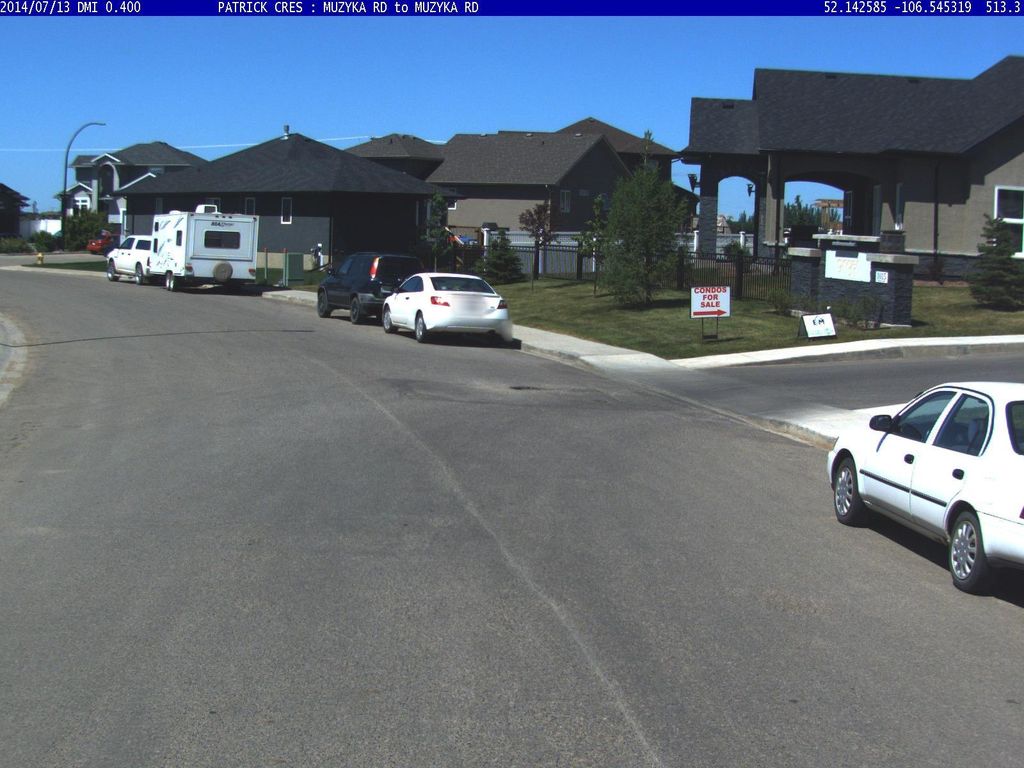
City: saskatoon